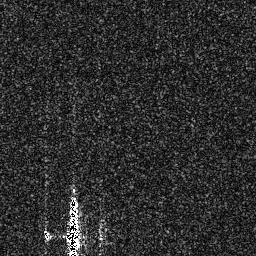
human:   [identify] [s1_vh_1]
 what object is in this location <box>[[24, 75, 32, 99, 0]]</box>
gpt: <ref>1 medium ship at the bottom left</ref>